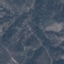
Land use / land cover: HerbaceousVegetation